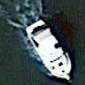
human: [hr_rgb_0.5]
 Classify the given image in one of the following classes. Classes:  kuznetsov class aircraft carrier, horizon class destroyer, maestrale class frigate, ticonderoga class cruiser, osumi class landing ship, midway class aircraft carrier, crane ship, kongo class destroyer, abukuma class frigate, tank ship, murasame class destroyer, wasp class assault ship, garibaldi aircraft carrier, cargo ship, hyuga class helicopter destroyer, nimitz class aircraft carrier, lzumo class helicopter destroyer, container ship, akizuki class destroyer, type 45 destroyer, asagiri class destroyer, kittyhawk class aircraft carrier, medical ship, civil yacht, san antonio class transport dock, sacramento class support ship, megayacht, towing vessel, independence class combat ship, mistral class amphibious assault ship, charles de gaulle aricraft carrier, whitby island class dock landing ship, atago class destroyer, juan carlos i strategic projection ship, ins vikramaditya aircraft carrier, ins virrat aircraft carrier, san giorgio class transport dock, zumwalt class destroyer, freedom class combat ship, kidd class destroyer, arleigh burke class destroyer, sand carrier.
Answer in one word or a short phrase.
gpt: Civil yacht